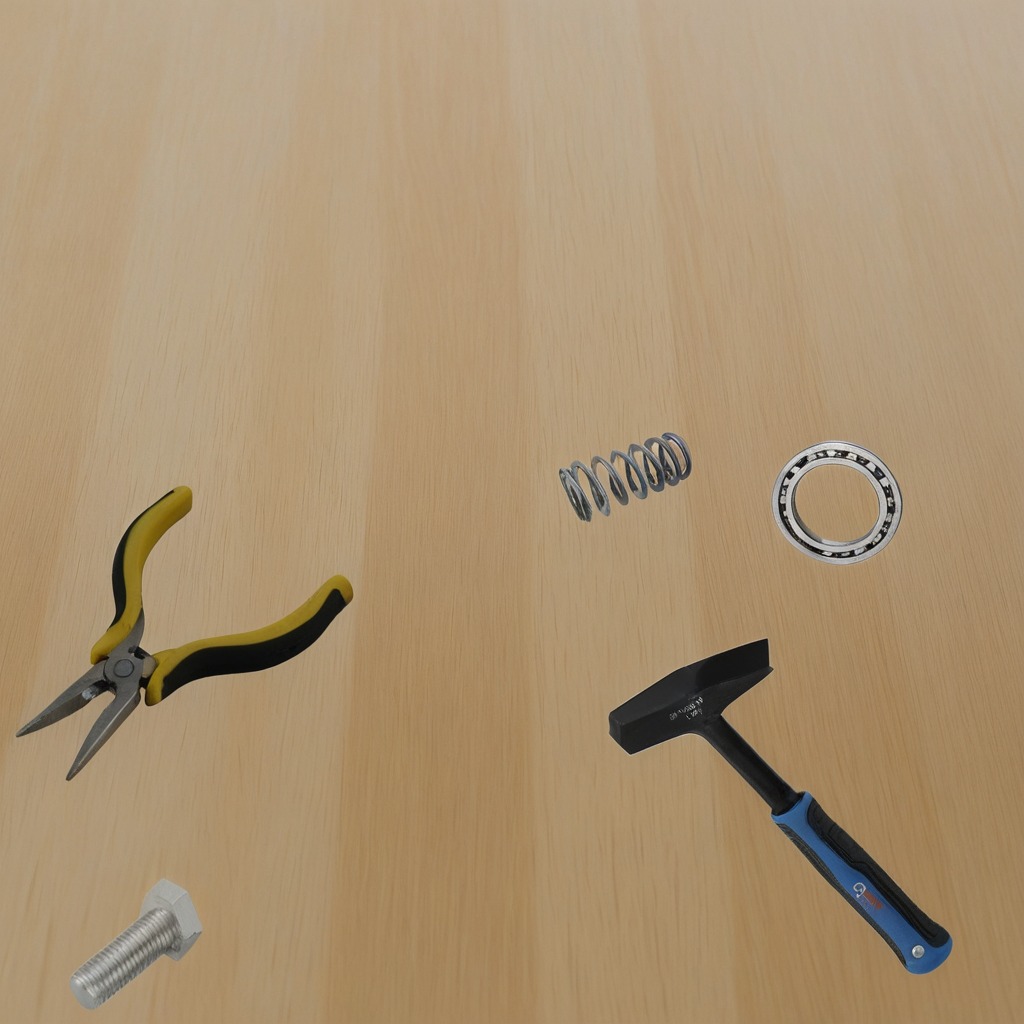
A metal ball bearing, a hammer, a metal machine screw, pliers, and a coiled metal spring are lying on the plywood surface.